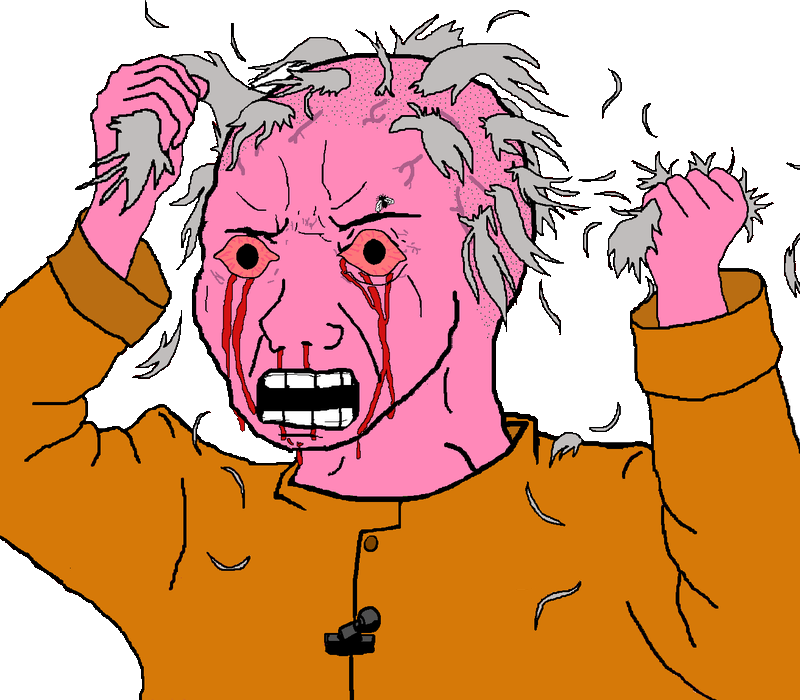
Label: 5_Rage